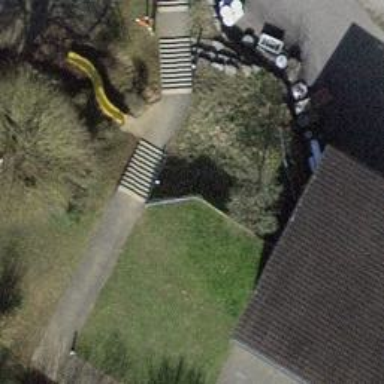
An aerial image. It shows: Set of steps on the road.